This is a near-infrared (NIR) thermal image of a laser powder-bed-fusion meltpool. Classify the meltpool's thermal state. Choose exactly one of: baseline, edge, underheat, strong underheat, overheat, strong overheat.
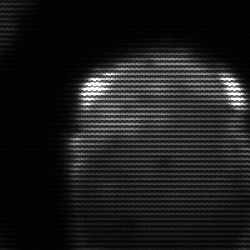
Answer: edge